Aerial crown-view tile of a tropical tree (Barro Colorado Island, Panama), acquired 20241216:
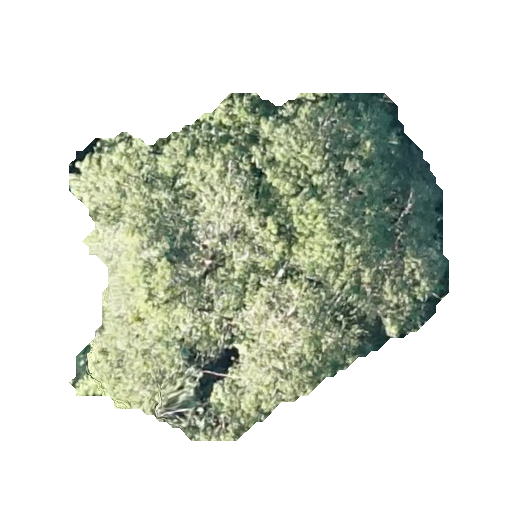
Species: Handroanthus guayacan
GBIF accepted scientific name: Handroanthus guayacan
Crown area: 140.242 m²